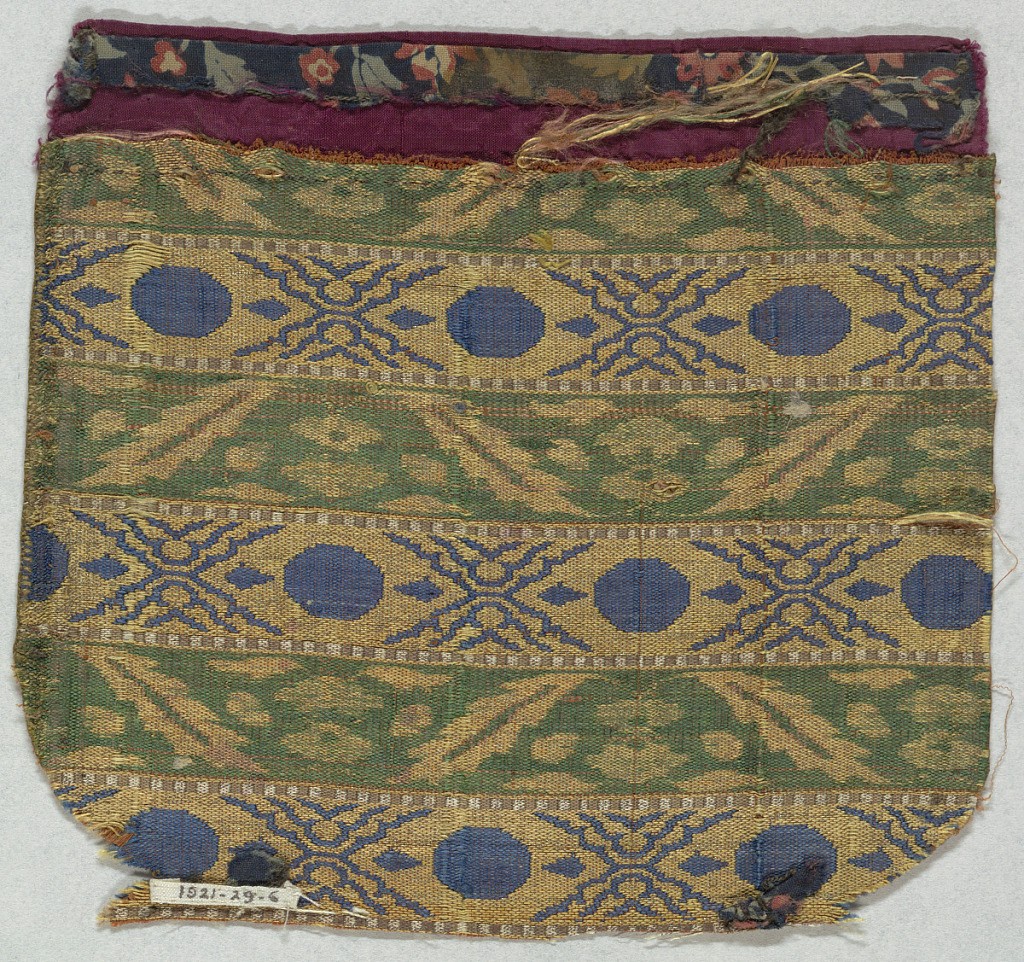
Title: Fragment
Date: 18th century
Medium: silk, metallic thread Technique: plain compound weave
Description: Sash fragment divided into narrow horizontal stripes. Stripes are alternately gold with blue geometric and linear pattern and green with pink and gold stylized flower and leaf pattern. One edge buttonholed, and the top is bound with magenta taffeta.